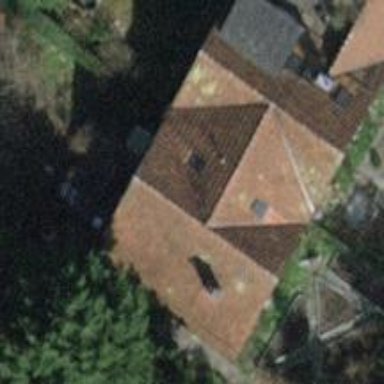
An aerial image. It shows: Semi-detached house.